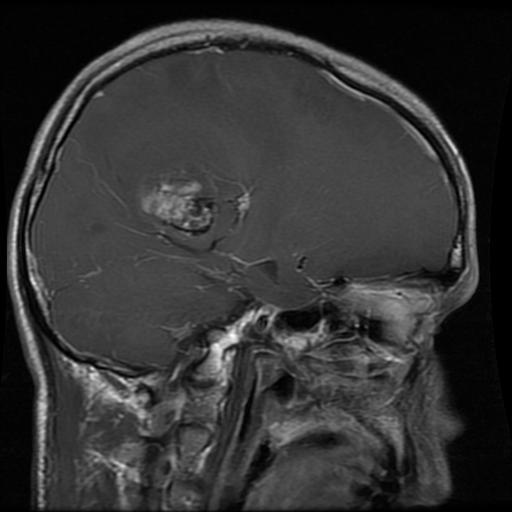
Label: glioma